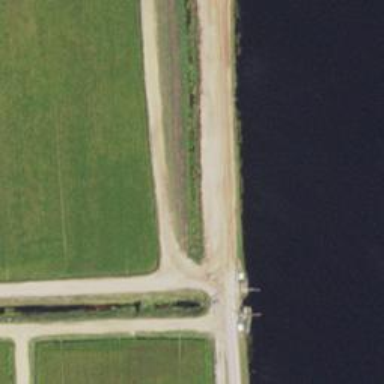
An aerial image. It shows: Canal.